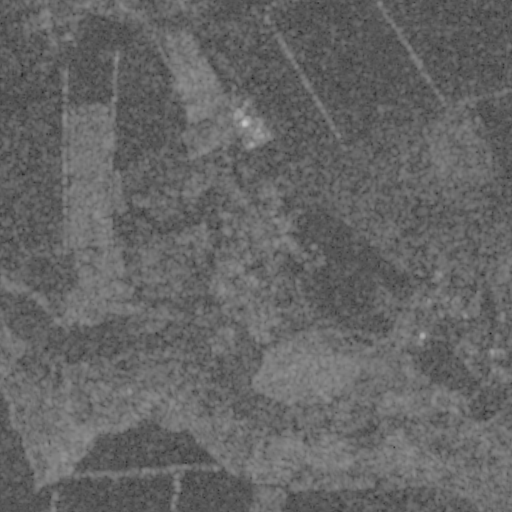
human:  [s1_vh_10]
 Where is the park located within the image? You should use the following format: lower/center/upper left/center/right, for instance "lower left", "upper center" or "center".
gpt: The park is located in the center of the image.
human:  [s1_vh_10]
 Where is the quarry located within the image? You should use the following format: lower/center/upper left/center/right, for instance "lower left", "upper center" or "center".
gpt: The quarry is located in the lower of the image.
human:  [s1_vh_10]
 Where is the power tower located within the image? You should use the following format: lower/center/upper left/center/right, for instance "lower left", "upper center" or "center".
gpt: There is no power tower in the image.

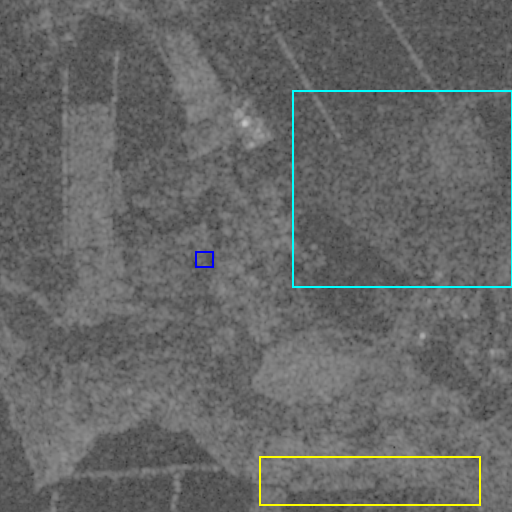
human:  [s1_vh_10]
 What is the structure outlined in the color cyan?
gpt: The structure outlined in cyan is a crop field.
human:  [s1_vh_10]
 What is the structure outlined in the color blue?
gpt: The structure outlined in blue is a park.
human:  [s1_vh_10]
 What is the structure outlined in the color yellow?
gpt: The structure outlined in yellow is a quarry.
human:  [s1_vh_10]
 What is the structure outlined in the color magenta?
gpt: There is no magenta outline.